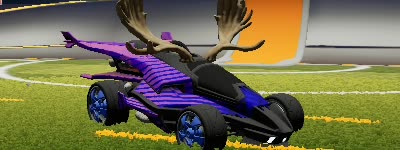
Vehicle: aftershock